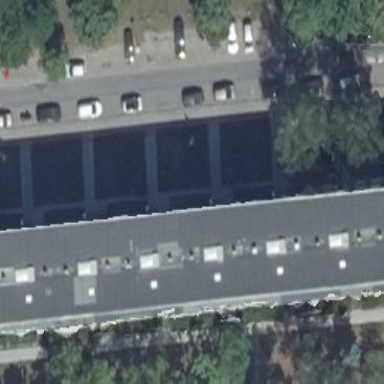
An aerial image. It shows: Flat-roofed apartment building with tar paper roofing in dim gray color. The building itself is antique white in color.